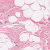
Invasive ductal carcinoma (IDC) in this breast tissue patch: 0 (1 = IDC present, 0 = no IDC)